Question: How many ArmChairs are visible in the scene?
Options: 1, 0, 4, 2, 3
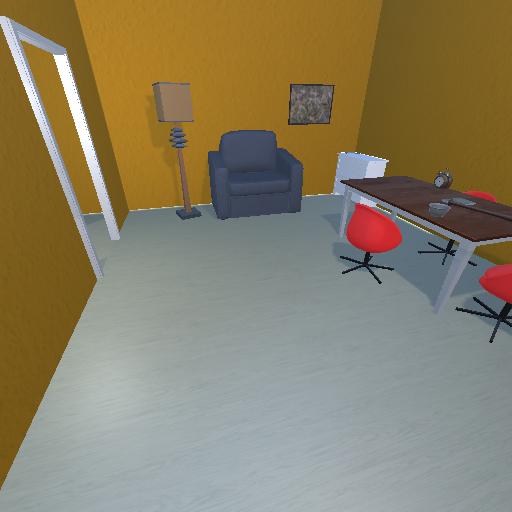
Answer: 1